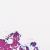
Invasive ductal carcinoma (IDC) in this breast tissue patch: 0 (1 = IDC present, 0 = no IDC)